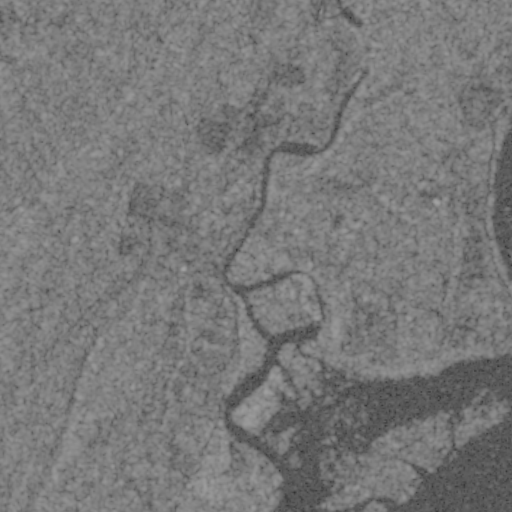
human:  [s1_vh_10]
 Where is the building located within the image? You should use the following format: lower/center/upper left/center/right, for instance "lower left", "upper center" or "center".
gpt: The building is located in the center right of the image.
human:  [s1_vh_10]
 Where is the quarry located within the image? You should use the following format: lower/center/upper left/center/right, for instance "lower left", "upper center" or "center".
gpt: There is no quarry in the image.

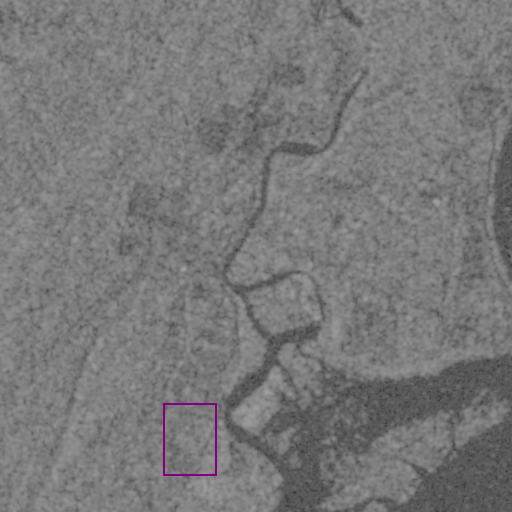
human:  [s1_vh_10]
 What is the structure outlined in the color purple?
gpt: The structure outlined in purple is a crop field.
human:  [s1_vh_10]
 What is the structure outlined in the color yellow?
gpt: There is no yellow outline.